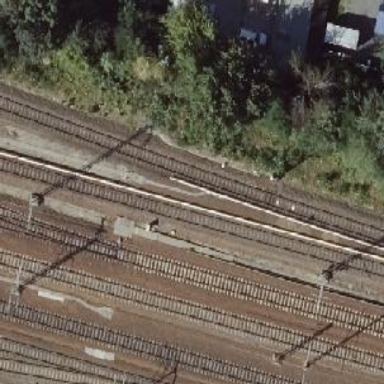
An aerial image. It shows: Railway signal.